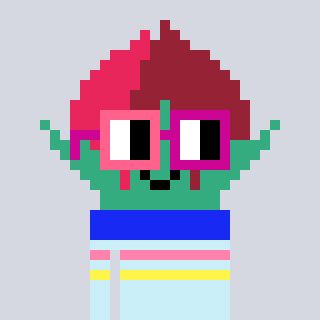
a pixel art character with square pink and red glasses, a rosebud-shaped head and a cold-colored body on a cool background